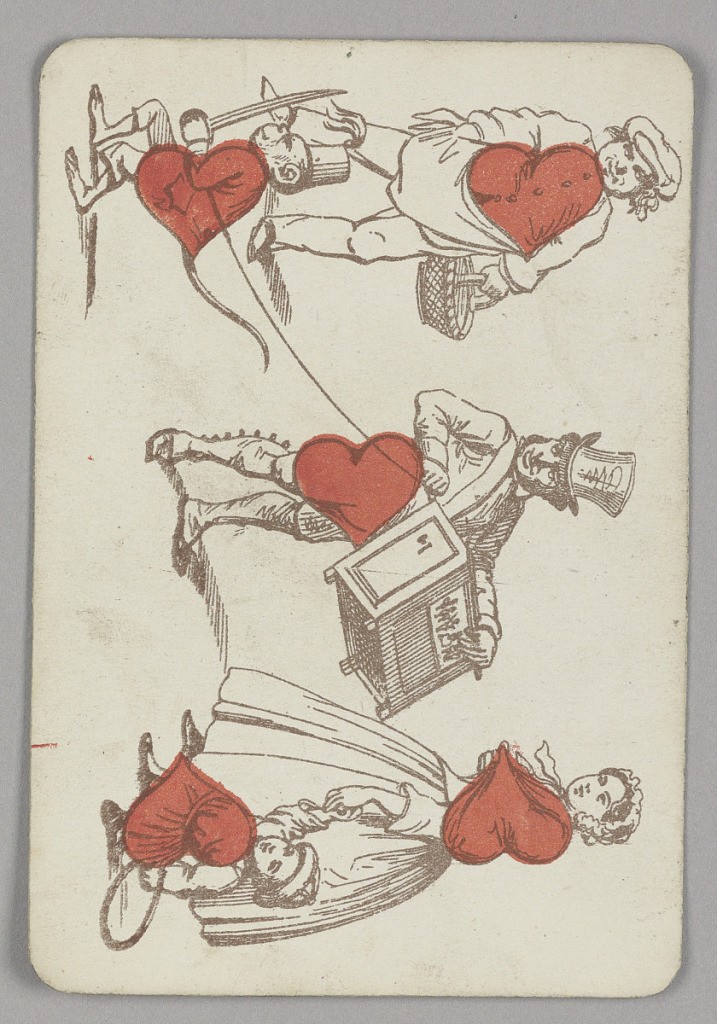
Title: Five of Hearts
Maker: E. Le Tellier, French, active late 19th century
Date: late 19th century
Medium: Lithograph on paper
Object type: Playing card
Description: Five of Hearts playing card from a pack of transformation playing cards. Vertically, a figural scene in outline. At center, a figure of a street performer holding a music box and a monkey on a leash wearing a hat and holding a sword. At top, a man holding a basket. At bottom, a woman in a long dress holding the hand of a child. Red hearts integrated into the torsos of the figures.